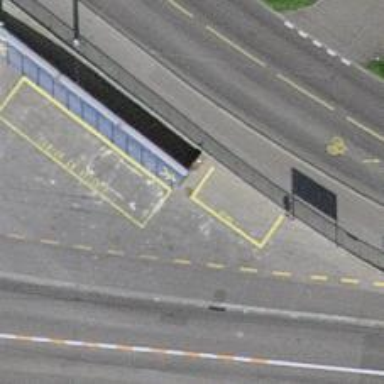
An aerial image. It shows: Bollard barrier.